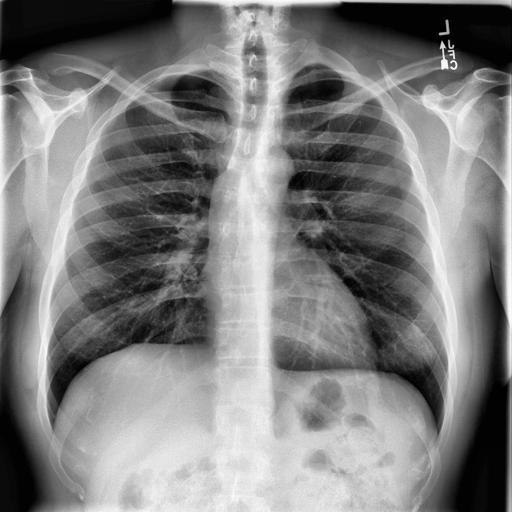
Finding: NORMAL